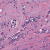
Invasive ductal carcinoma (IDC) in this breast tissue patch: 1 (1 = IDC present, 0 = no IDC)